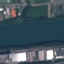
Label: River